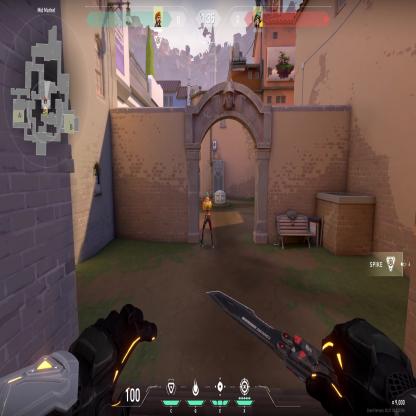
Label: enemy